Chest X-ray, PA view. Patient: 71 years old, sex F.
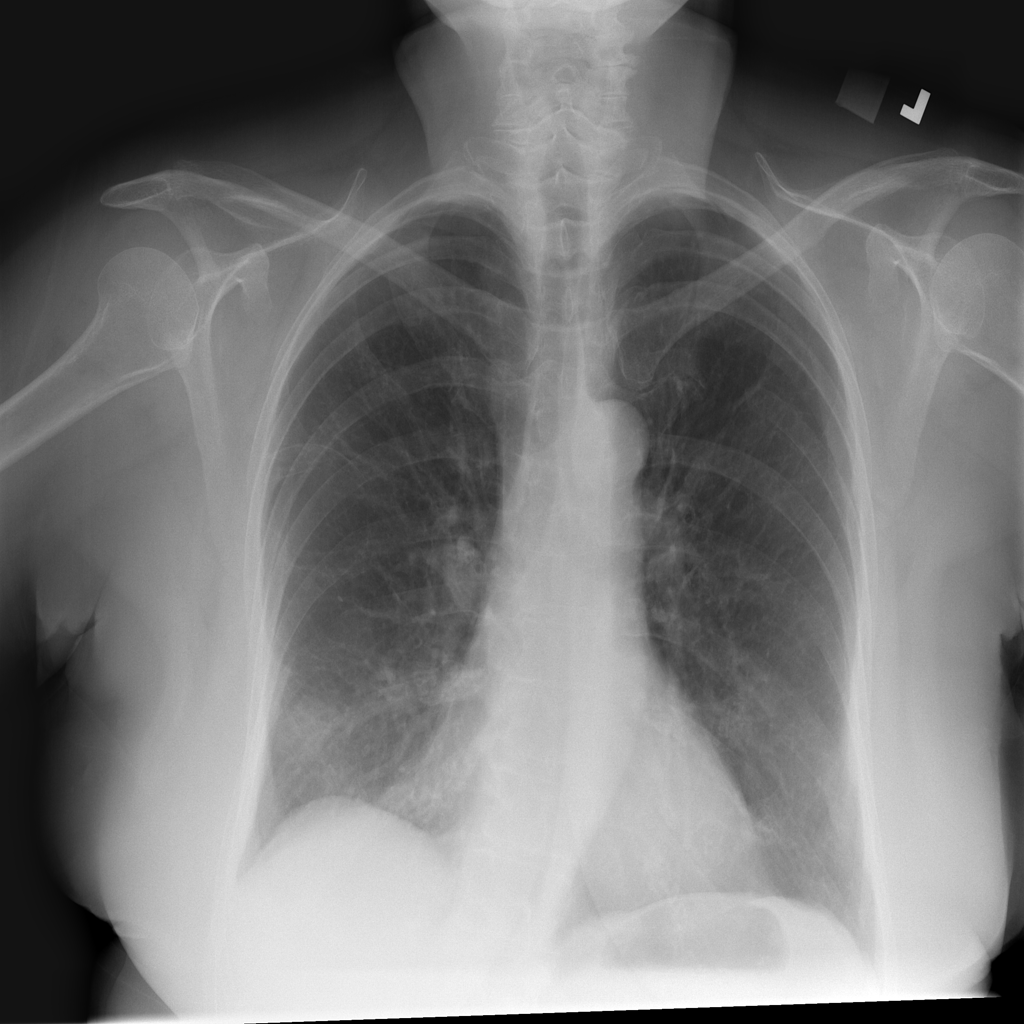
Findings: Fibrosis